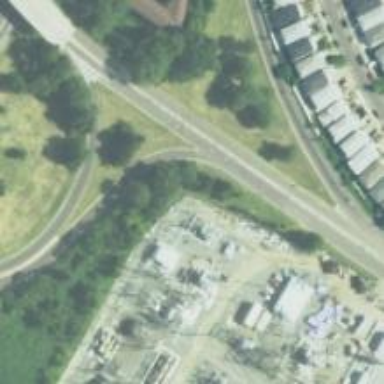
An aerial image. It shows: Trunk link highway.